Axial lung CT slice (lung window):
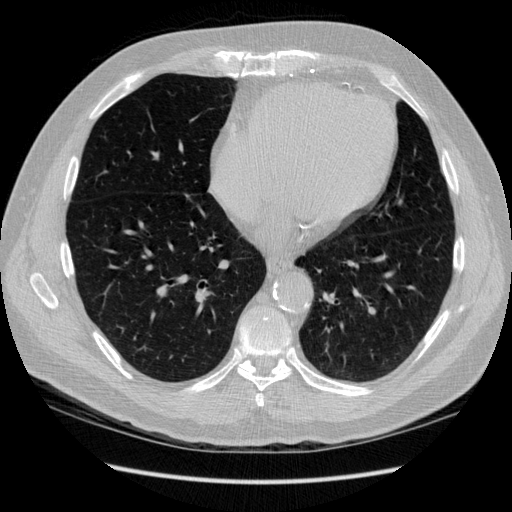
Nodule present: no